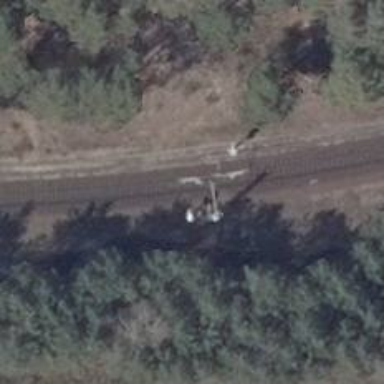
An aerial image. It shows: Railway signal.